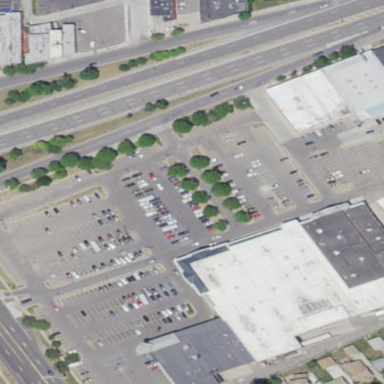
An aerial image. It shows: Retail building housing supermarket.